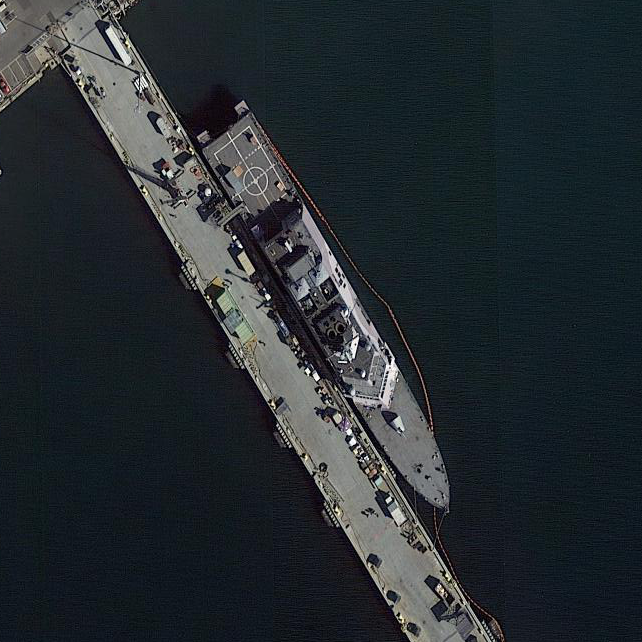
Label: Freedom-class_combat_ship